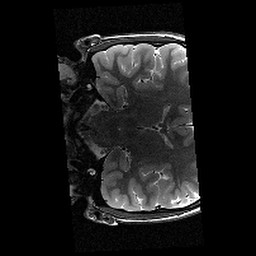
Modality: T2w
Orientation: coronal
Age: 11
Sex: female
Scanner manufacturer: siemens
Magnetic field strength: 3 T
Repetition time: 9.23 s
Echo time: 0.067 s